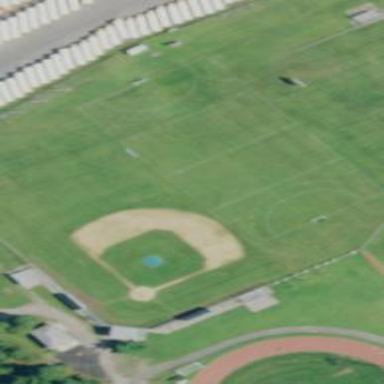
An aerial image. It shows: Baseball pitch for leisure and sports activities.